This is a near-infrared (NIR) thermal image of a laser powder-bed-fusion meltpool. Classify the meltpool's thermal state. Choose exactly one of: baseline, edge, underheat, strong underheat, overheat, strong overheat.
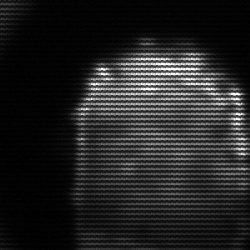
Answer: baseline